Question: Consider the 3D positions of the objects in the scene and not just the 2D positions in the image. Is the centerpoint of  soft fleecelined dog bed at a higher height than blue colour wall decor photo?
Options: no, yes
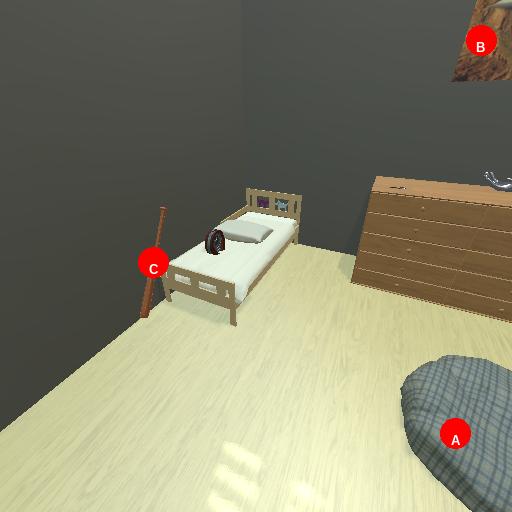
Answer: no